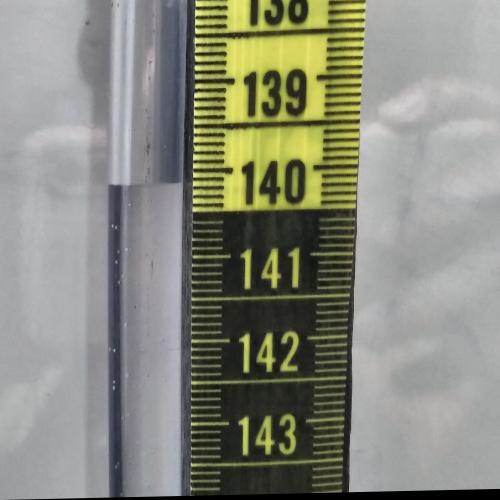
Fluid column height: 140.1 cm